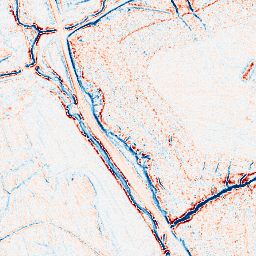
Category: edge_preserving
Decomposition family: anisotropic_diffusion
Decomposition parameters: iterations: 10
kappa: 50
gamma: 0.1
Upsampling method: sinc_hamming
Upsampling parameters: scale: 8
kernel_size: 16
Upsampling scale: 8